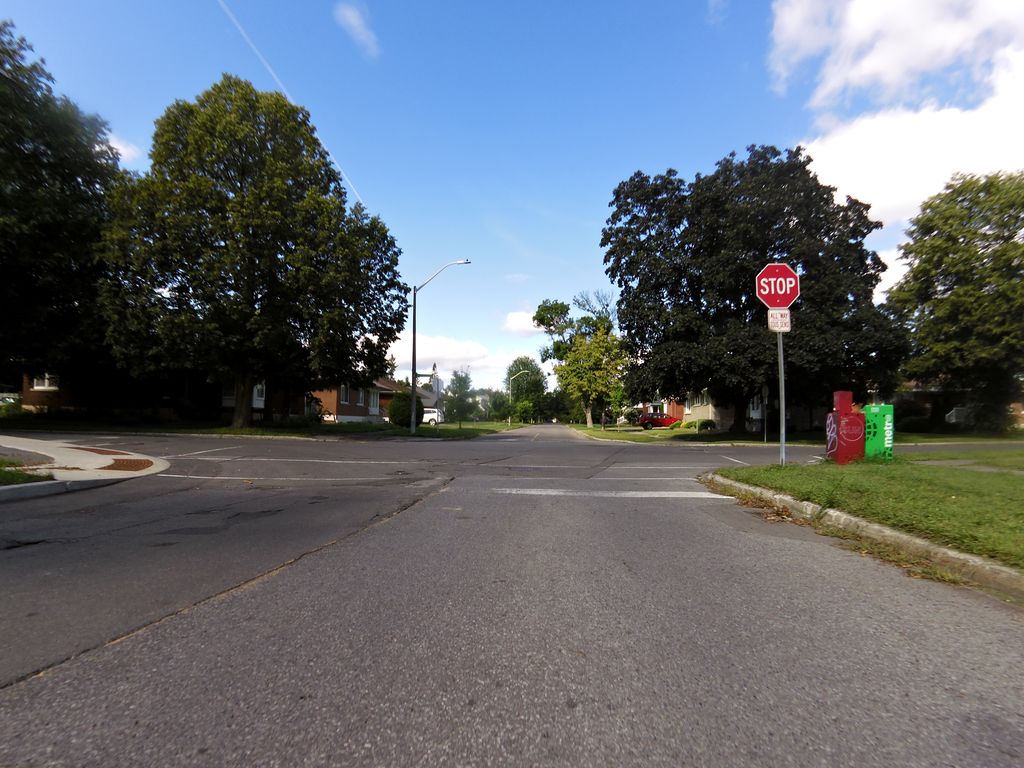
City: ottawa-gatineau